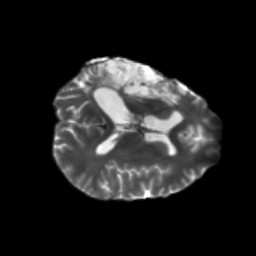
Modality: T2w
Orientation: axial
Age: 27
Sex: female
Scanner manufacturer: siemens
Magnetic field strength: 3 T
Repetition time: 5.47 s
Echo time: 0.0854 s